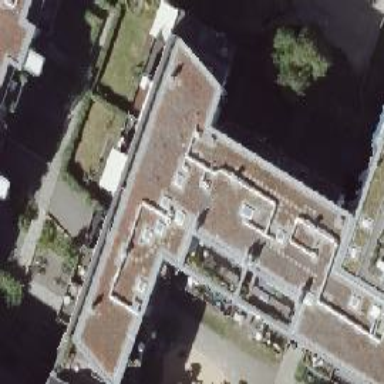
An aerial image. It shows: Part of building.